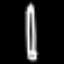
Label: pencil